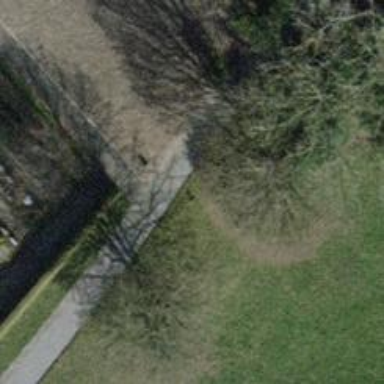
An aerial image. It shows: Footway with fine gravel surface.